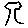
Label: tree